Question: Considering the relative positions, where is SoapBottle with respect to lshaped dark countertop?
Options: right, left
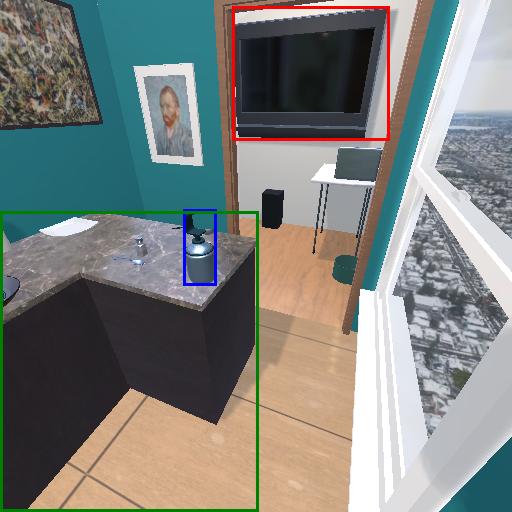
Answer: right